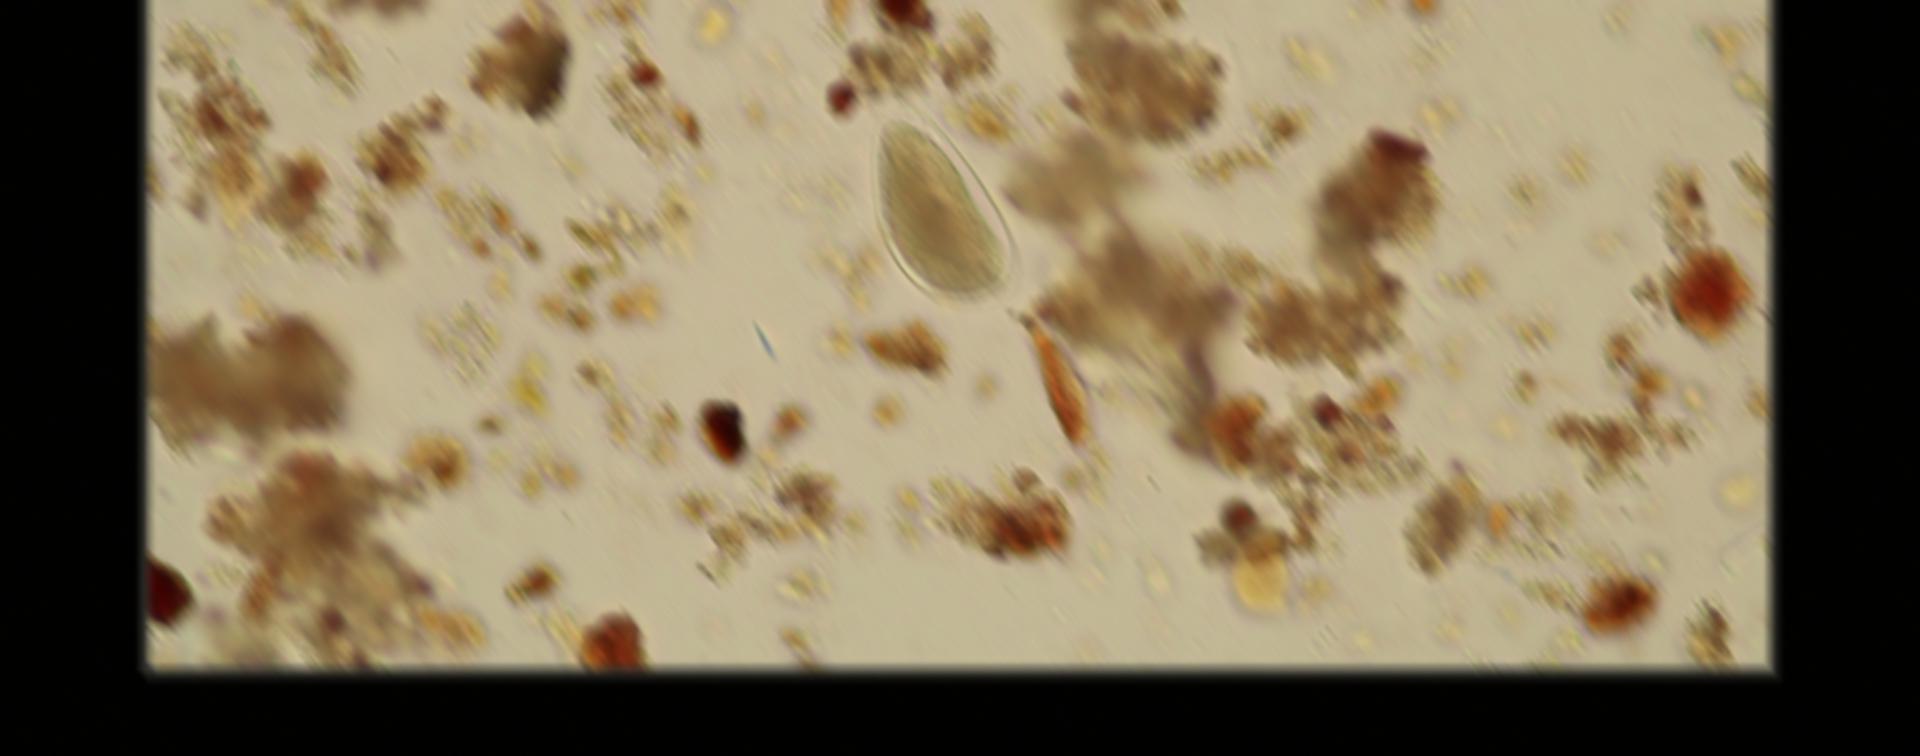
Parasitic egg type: Hookworm egg